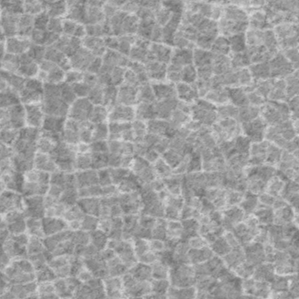
Label: frost